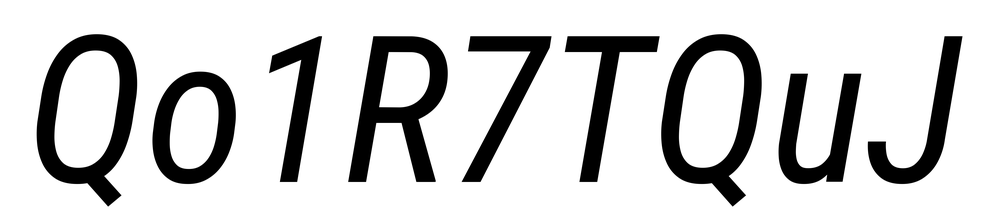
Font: Roboto-Italic_Condensed_Italic